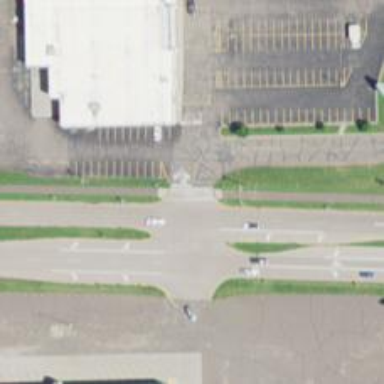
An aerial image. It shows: Uncontrolled crossing on cycleway.